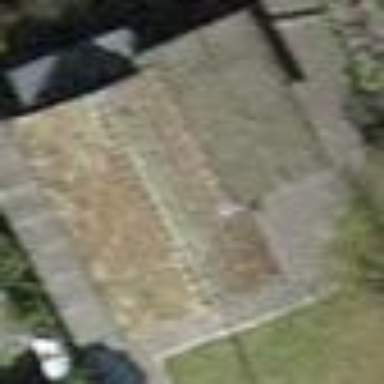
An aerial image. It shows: Allotment house.